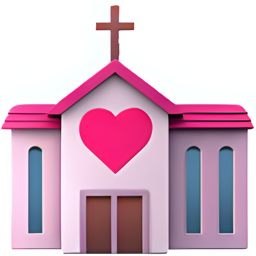
Name: wedding
Emoji: 💒
Group: Travel & Places
Sub-group: place-building